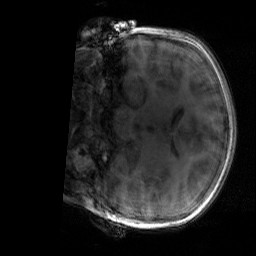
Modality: T1w
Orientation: coronal
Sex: male
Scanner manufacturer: siemens
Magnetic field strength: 3 T
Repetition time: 1.9 s
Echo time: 0.00243 s